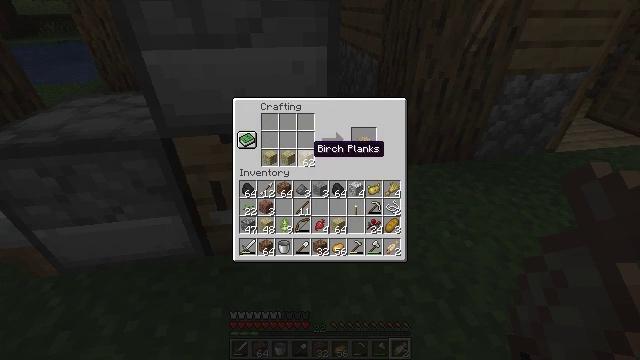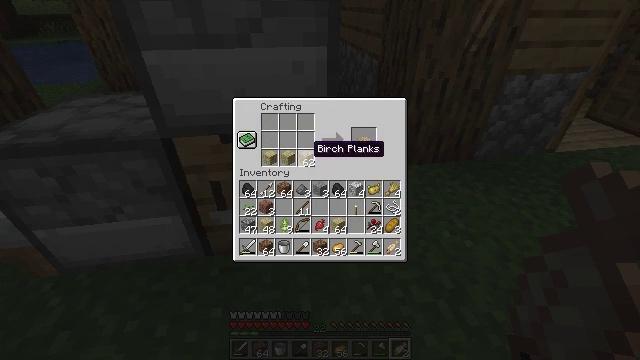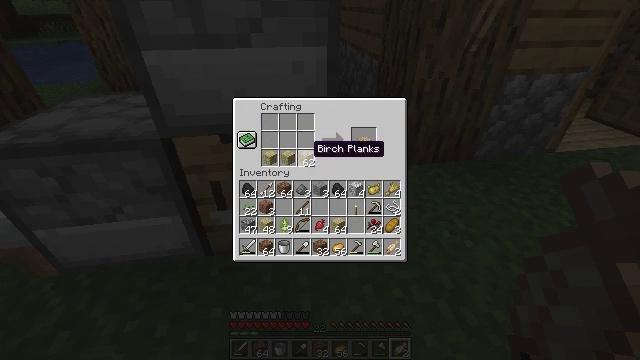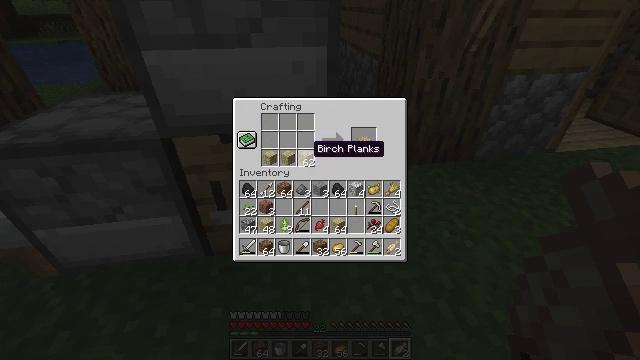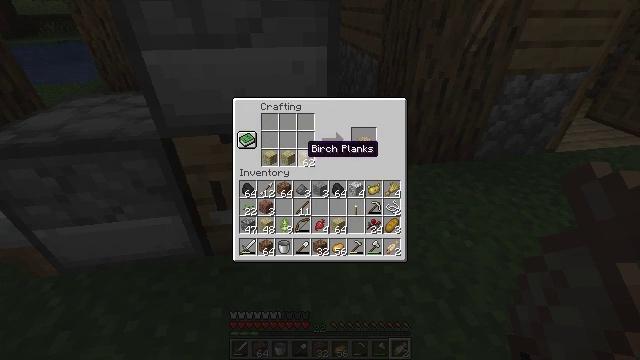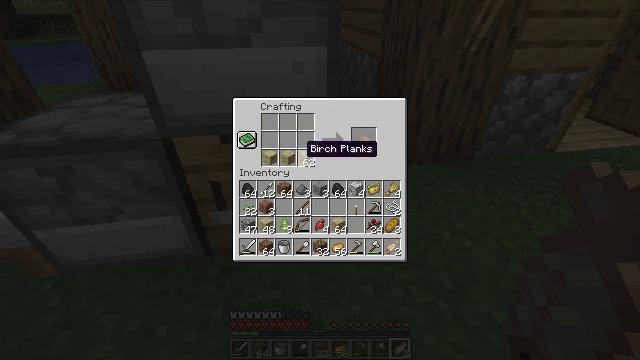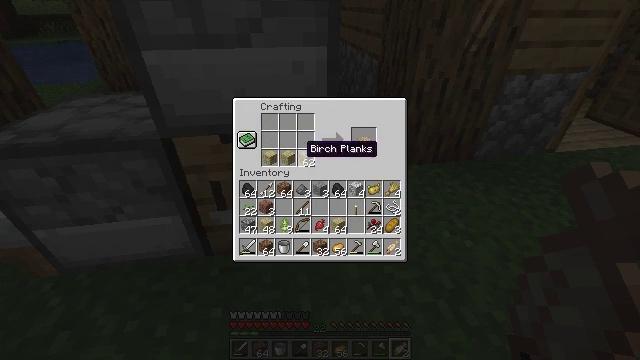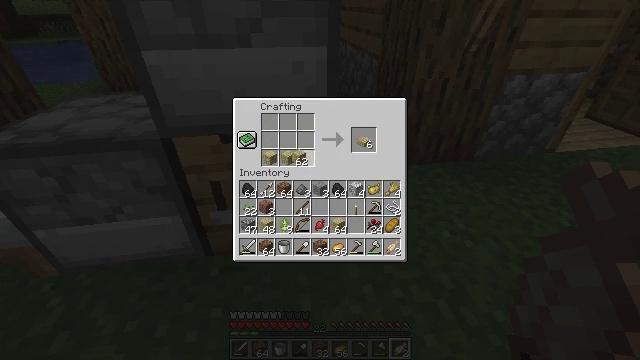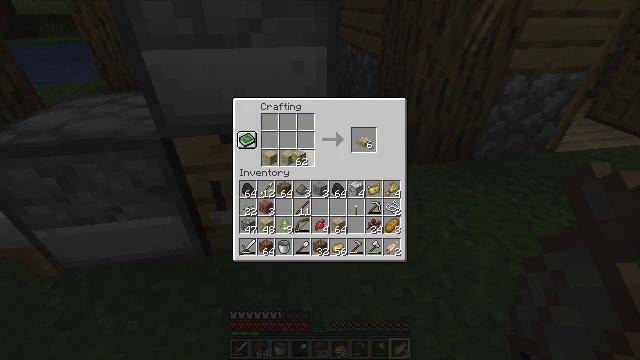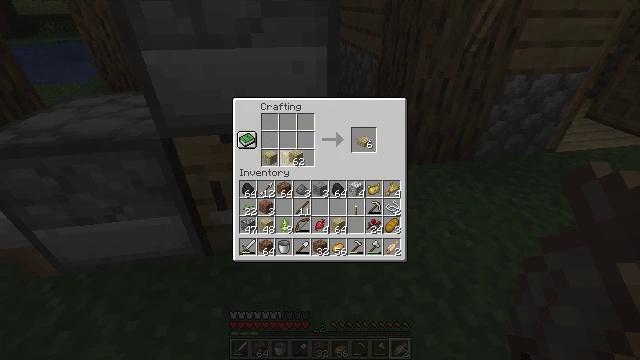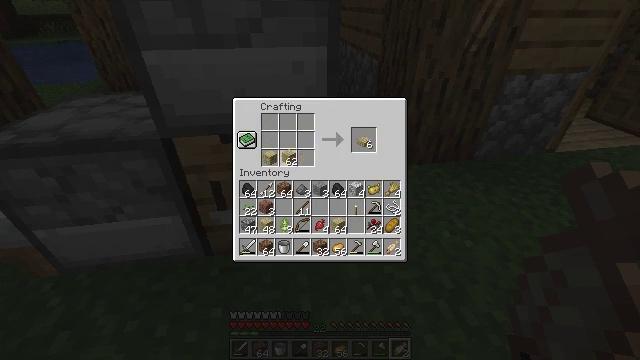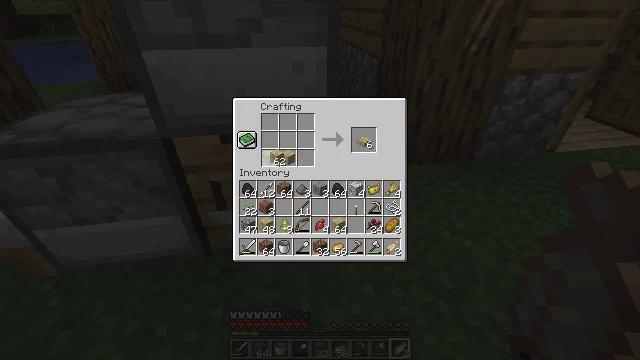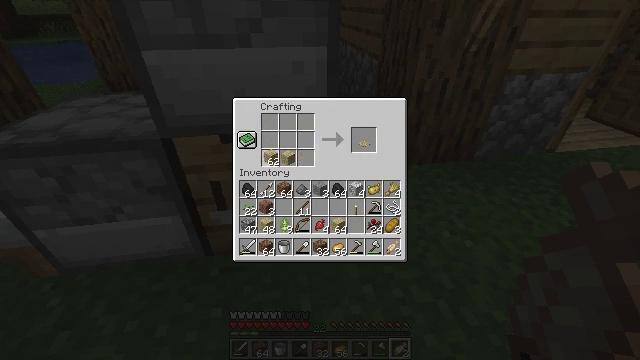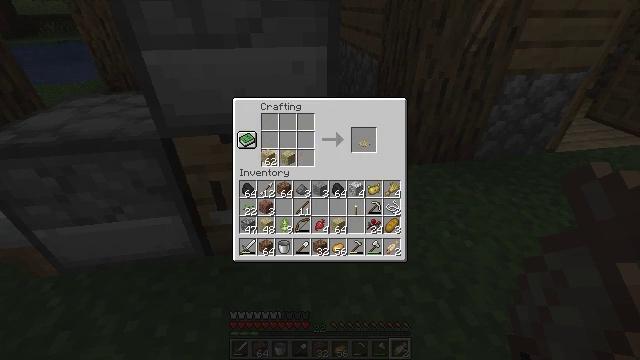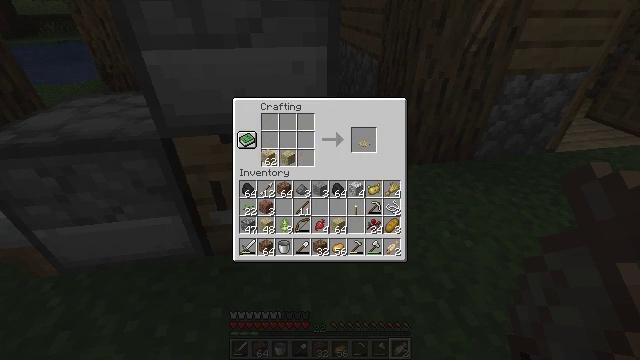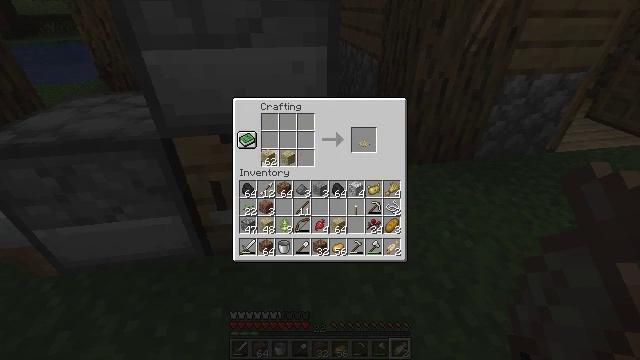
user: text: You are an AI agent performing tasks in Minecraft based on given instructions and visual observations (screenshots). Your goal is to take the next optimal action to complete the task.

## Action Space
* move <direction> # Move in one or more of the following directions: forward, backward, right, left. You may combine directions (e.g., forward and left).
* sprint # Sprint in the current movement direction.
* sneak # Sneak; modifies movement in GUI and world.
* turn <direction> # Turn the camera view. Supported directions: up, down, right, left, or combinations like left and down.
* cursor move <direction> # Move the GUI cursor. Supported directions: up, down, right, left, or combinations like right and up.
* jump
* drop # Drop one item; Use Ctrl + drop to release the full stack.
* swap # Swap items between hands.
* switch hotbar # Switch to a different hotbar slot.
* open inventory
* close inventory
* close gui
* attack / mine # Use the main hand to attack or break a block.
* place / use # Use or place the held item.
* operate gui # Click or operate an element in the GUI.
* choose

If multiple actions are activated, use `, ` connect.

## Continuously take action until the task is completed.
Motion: motion action
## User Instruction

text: Use birch planks in the crafting table to get birch slabs.
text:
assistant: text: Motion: no_op
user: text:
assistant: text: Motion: no_op
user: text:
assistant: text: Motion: no_op
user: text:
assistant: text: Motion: no_op
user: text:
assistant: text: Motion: no_op
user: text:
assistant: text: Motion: no_op
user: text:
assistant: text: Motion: operate gui
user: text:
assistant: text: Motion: operate gui
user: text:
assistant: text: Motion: no_op
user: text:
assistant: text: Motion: cursor move left
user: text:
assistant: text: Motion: cursor move left
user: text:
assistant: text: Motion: no_op
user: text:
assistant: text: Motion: no_op
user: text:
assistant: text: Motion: no_op
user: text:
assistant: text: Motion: operate gui
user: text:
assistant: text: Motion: operate gui
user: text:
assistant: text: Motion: operate gui
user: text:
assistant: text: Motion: no_op
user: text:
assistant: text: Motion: no_op
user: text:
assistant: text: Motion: no_op
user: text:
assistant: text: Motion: no_op
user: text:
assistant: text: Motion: no_op
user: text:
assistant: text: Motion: operate gui
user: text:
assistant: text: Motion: operate gui
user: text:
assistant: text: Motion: operate gui
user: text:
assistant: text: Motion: cursor move right
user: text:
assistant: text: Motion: cursor move right
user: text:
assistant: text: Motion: no_op
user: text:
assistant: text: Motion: operate gui
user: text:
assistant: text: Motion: operate gui